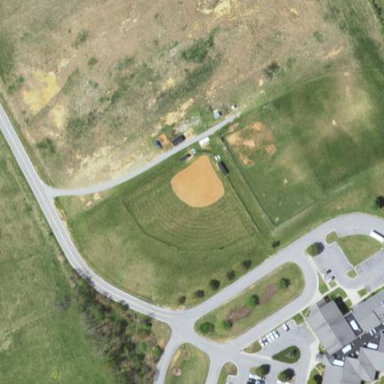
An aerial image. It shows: Baseball pitch for leisure and sports activities.